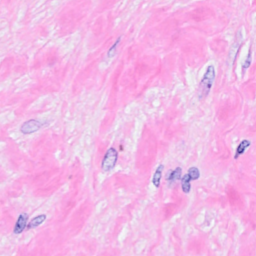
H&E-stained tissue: Breast